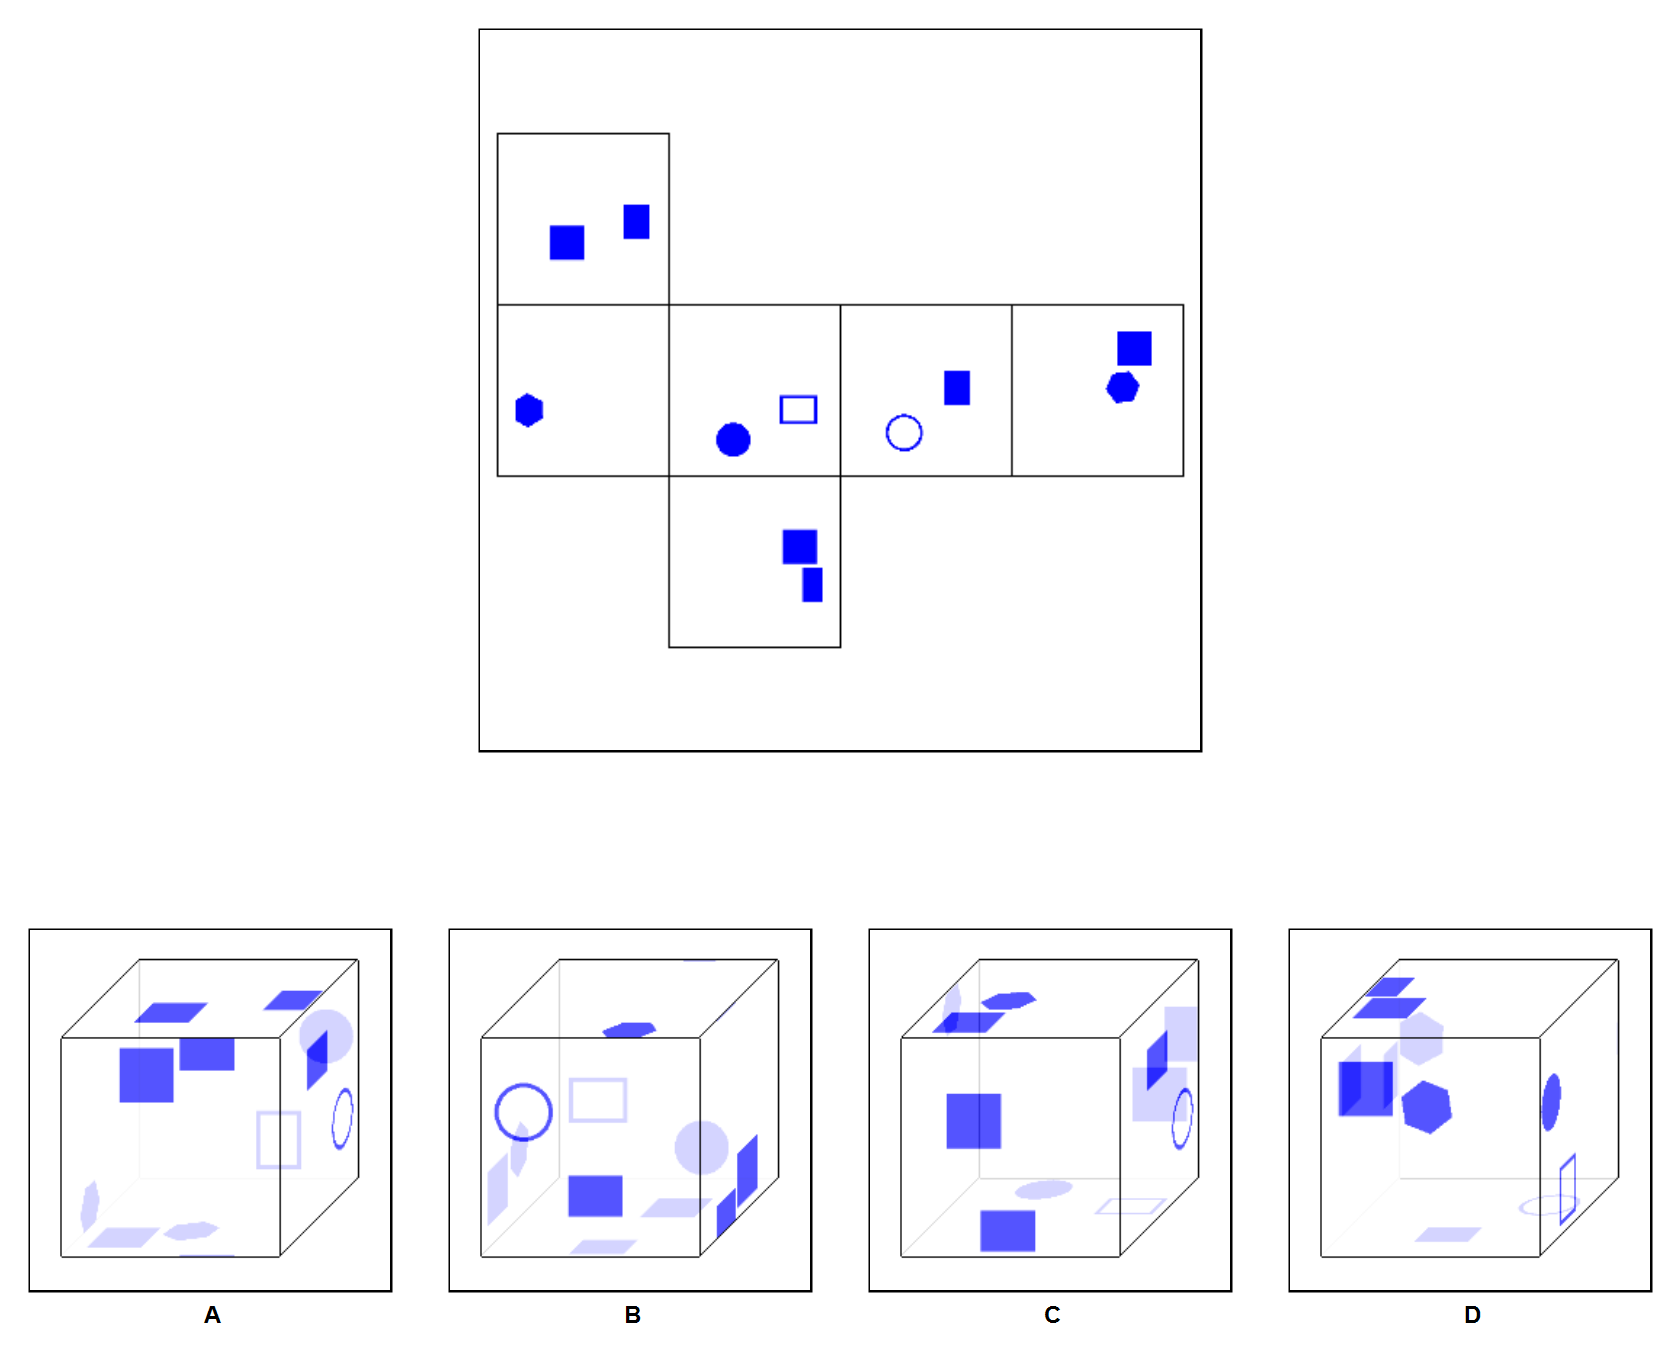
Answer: C